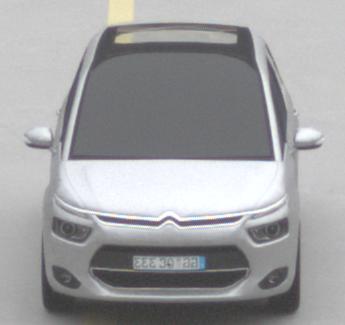
Make: Citroen
Model: Grand C4 Picasso VTi 120
Detailed model: Grand C4 Picasso (II)
Model produced from: 2013/10
Model produced until: 2015/02
Doors: 5
Color: white
Road condition: dry road
Daytime: midday
Contrast: low contrast